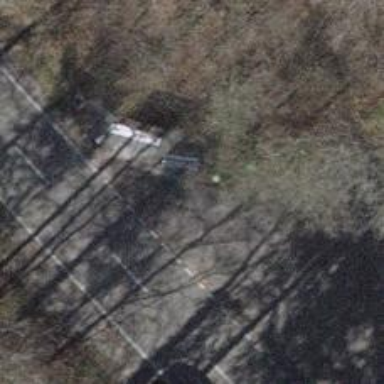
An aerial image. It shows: Bench.